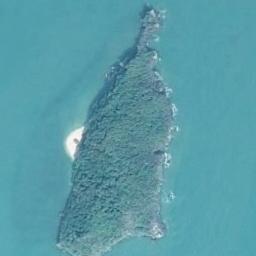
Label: island